Aerial crown-view tile of a tropical tree (Barro Colorado Island, Panama), acquired 20241014:
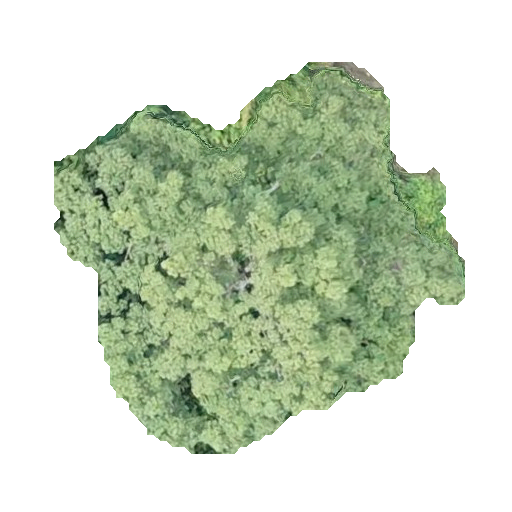
Species: Ceiba pentandra
GBIF accepted scientific name: Ceiba pentandra
Crown area: 166.301 m²